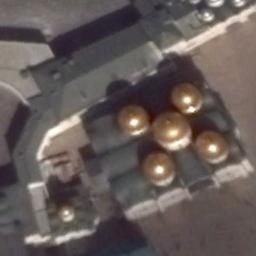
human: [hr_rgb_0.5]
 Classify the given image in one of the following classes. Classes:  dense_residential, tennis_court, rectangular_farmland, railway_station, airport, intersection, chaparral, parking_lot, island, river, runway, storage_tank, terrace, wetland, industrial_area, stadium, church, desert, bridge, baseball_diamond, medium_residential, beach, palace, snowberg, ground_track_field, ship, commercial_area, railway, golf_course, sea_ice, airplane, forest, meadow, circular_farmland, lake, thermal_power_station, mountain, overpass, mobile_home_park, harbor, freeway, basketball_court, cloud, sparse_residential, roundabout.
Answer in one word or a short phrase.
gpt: church